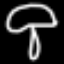
Label: mushroom